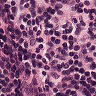
Metastatic tissue present: no